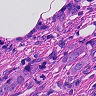
Metastatic tissue present: yes